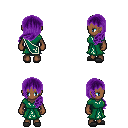
a pixel art fantasy rpg character, female body template, human, dark skin, sash dress, teal pants, purple left-swept hairstyle, gray slippers, four views (front, back, left, right), 2x2 character sprite sheet, small pixel art, hard edges, no anti-aliasing